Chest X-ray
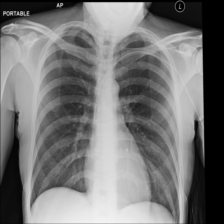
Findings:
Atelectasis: negative
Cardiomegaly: negative
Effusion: negative
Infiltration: positive
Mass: negative
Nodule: negative
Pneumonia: negative
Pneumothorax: negative
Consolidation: negative
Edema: negative
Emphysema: negative
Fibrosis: negative
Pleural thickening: negative
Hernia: negative